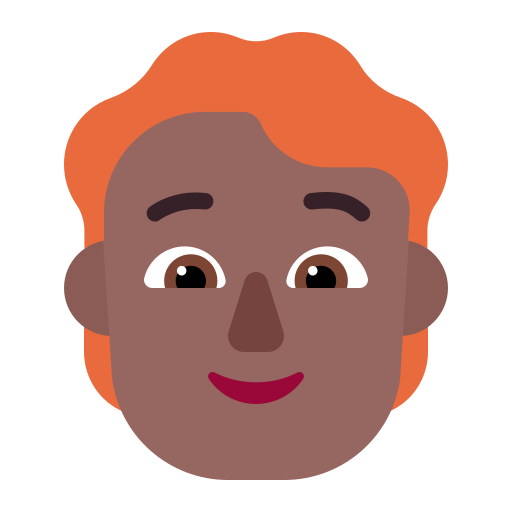
person red hair flat  dark